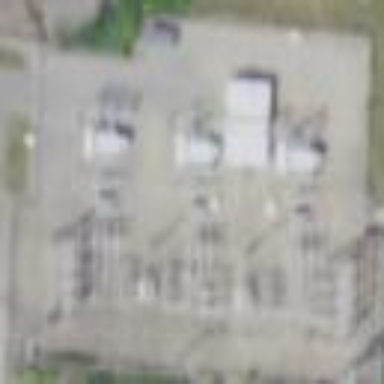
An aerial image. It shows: Power substation enclosed by fence.